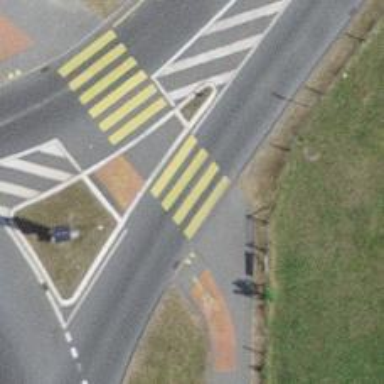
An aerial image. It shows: Pedestrian crossing with zebra markings on the footway.